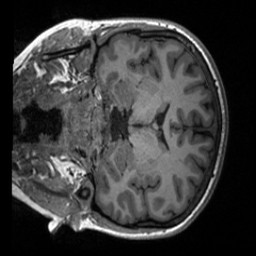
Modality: T1w
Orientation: coronal
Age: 21
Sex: female
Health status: healthy
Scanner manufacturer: siemens
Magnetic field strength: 3 T
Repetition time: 2 s
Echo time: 0.00232 s